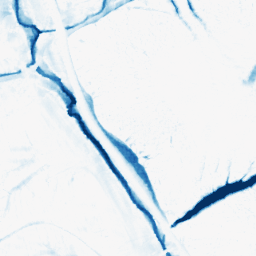
Category: morphological
Decomposition family: morphological_ellipse
Decomposition parameters: operation: closing
width: 20
height: 20
Upsampling method: sinc_blackman
Upsampling parameters: scale: 4
kernel_size: 8
Upsampling scale: 4